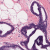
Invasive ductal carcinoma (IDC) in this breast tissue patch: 0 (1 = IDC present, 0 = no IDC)